Question: How can I change listpanel title dynamically?
I have a navigationview where listpanel is the item. So the navigation bar display the panel title that i would change dynamically.
image:

Thanks.
'''
listpanel = new Ext.Panel({
layout: 'fit',
id:'listpanel',
title:'change this title dinamically',
items: [
{
xtype: 'titlebar',
id: 'myTitle',
docked: 'top',
title: 'title1'
},
{ xtype: 'titlebar',
id: 'myMeanConsumption',
docked: 'bottom',
title: 'title2'
},
list
]
});
'''
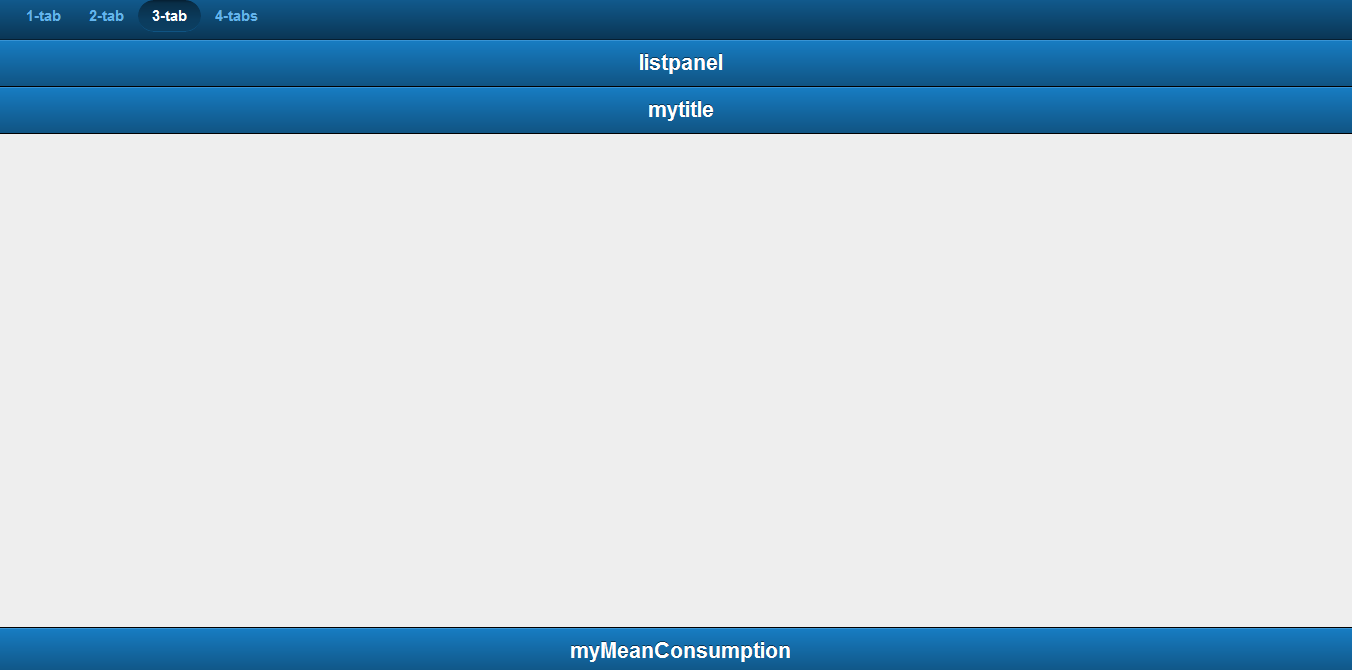
Answer: Do like this,
'''
Ext.getCmp('myTitle').setTitle('Changed Title');
'''
---
'title' property is not available on 'Ext.Panel' component. Hence, the below line is redundant.
'''
title:'change this title dinamically',
'''
You need to change the 'title' of 'titlebar' only which I already mentioned above.
I cannot see the 'listpanel' title.